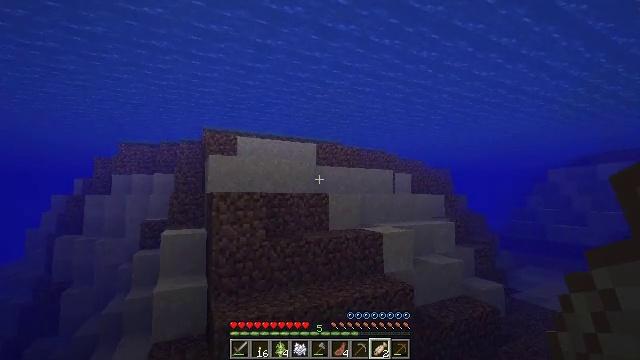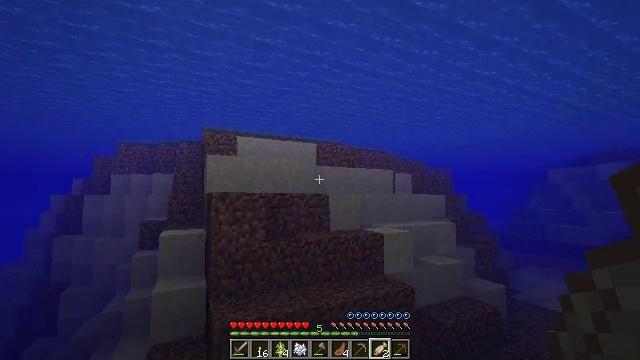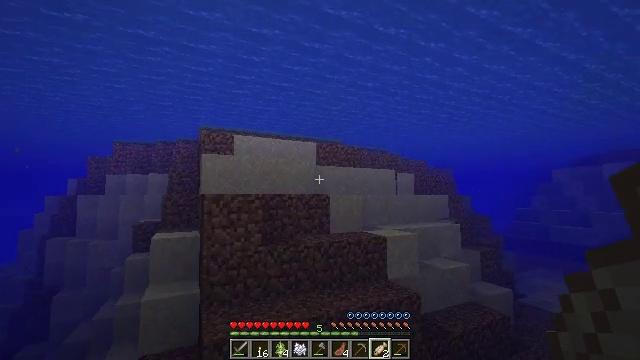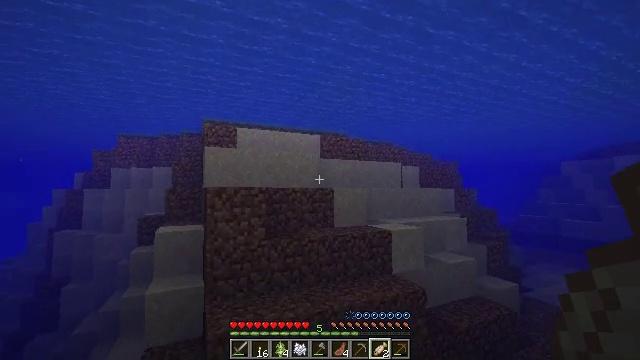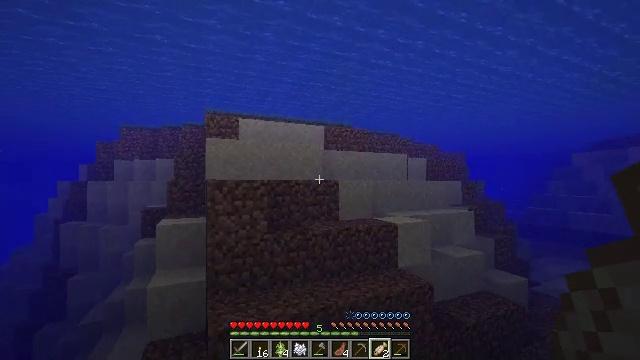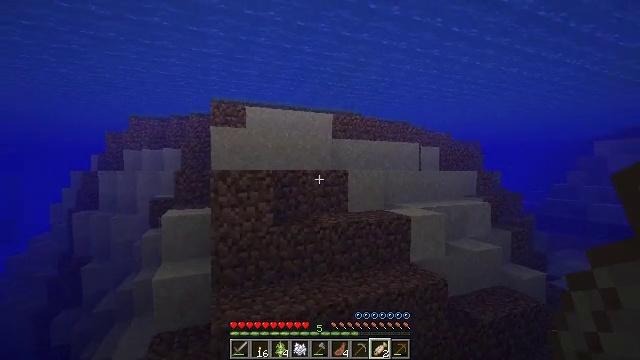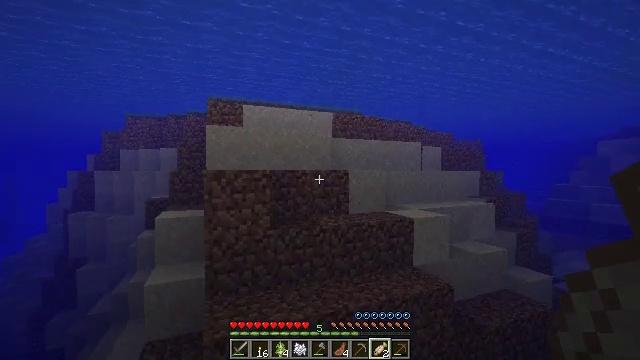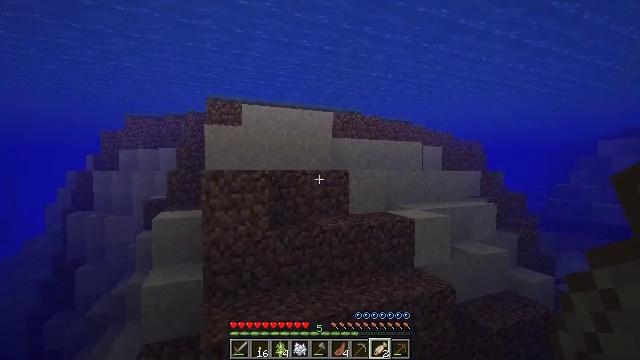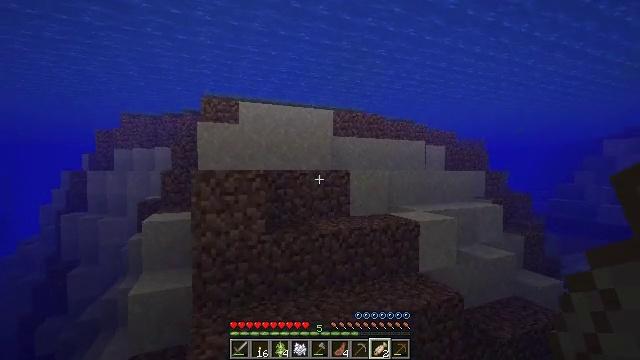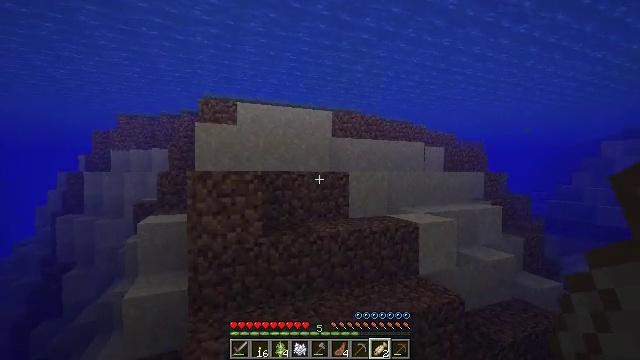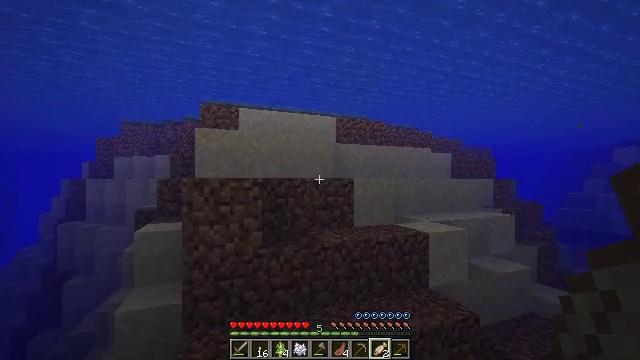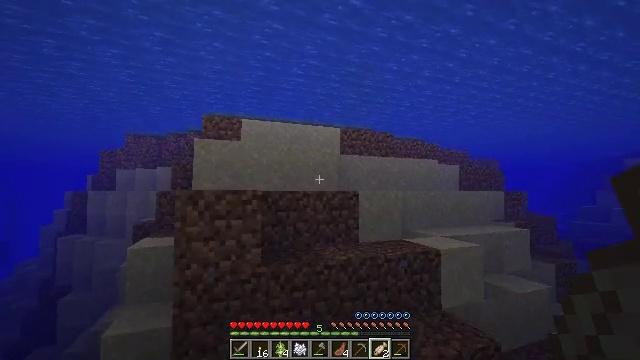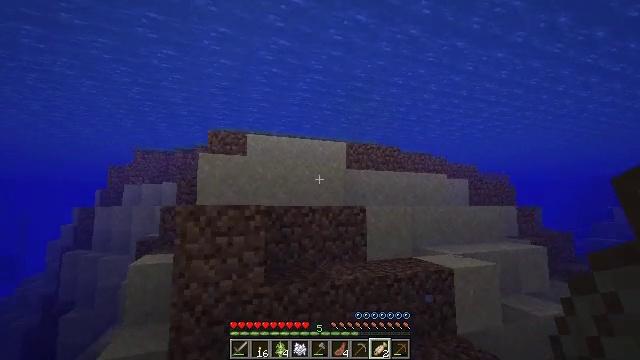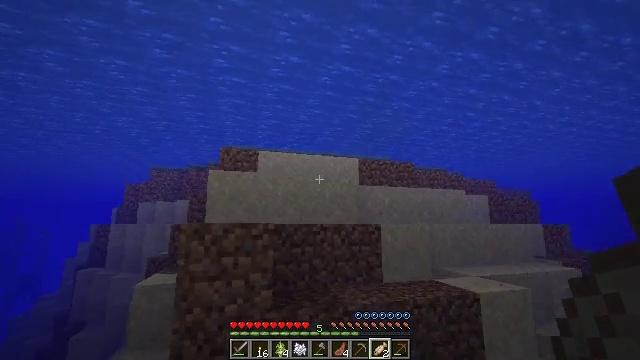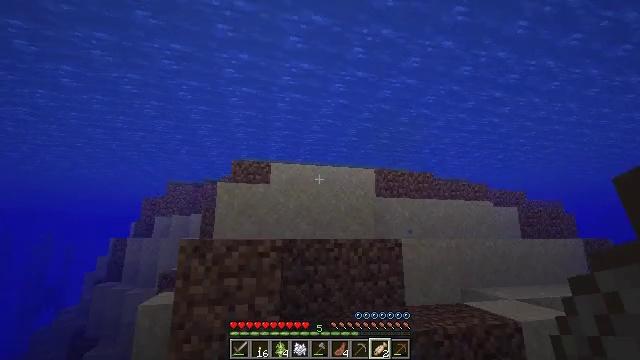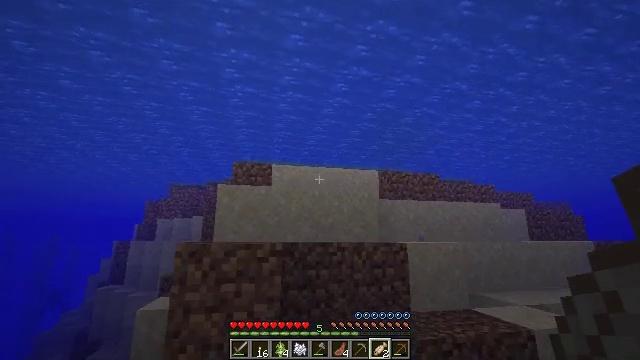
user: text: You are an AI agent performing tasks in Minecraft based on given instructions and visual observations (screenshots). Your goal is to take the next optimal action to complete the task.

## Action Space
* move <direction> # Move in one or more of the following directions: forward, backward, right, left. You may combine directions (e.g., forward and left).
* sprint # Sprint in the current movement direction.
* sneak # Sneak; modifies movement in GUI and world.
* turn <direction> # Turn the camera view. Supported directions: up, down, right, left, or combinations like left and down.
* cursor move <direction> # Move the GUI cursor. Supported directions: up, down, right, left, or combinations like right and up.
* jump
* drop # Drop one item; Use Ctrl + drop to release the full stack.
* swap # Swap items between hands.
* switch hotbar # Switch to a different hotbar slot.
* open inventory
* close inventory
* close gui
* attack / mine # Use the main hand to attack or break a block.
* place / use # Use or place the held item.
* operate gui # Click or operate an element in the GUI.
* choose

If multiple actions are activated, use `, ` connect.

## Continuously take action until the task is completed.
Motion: motion action
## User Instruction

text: Smelt a cooked cod.
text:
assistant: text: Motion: move forward
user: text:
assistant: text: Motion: move forward
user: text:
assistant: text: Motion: move forward, turn down
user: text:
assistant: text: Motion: move forward, turn down
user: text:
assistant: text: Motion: move forward, turn left and down
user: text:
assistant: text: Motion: move forward
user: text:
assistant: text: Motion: move forward
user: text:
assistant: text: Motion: move forward
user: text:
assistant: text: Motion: move forward
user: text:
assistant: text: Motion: move forward, turn up
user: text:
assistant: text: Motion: move forward, turn up
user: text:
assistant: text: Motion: move forward, turn left and up
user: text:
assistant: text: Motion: move forward, turn left and up
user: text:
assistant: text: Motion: move forward, turn left and up
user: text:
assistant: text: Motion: move forward
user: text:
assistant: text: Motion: move forward
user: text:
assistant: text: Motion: move forward, jump
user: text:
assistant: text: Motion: move forward, jump
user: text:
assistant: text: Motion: move forward, jump
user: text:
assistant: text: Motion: move forward, jump
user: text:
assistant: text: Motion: move forward, jump
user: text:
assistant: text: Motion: move forward, jump
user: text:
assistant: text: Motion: move forward, jump
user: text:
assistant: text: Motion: move forward, jump
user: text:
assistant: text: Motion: move forward, jump
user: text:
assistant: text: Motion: move forward, jump
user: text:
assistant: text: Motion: move forward, jump
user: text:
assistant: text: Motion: move forward, jump
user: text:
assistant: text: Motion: move forward, jump
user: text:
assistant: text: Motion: move forward, jump